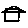
Label: house